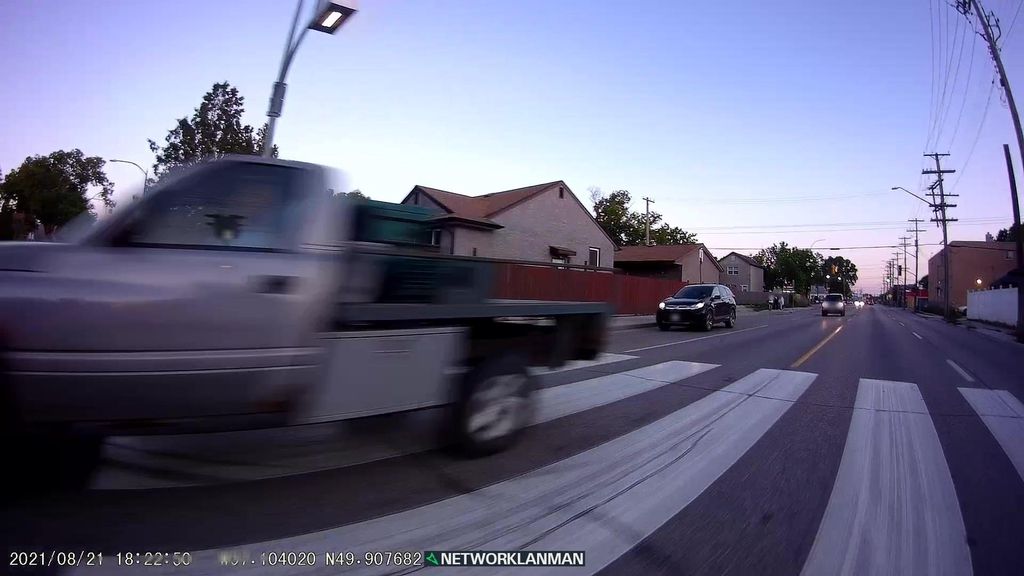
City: winnipeg